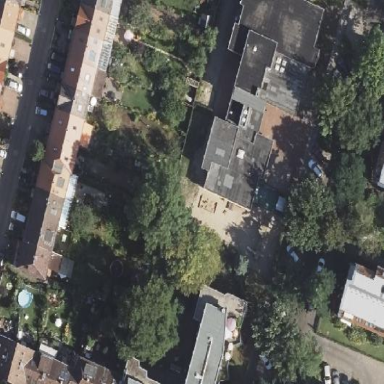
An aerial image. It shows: Kindergarten.